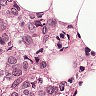
Metastatic tissue present: yes